Field crop: maize
Growth stage: 2
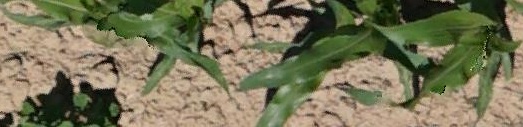
Species: maize